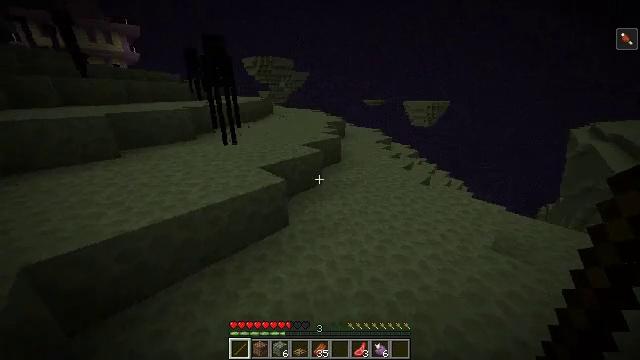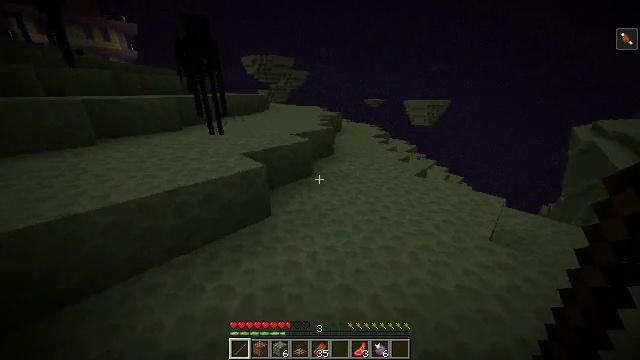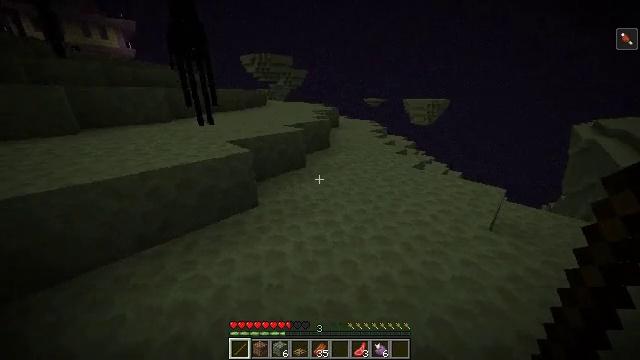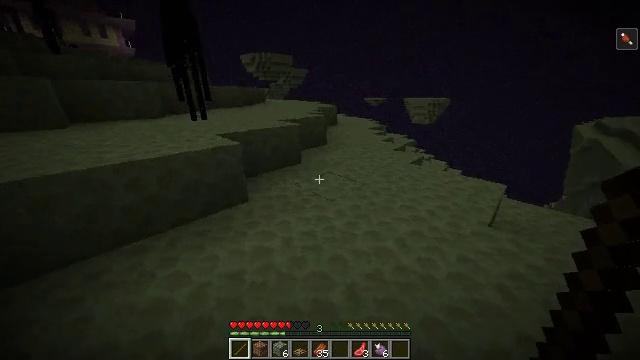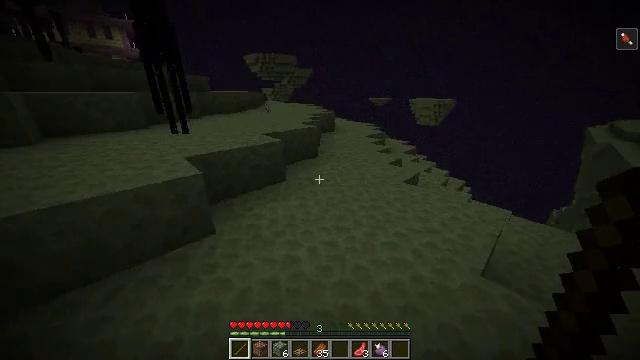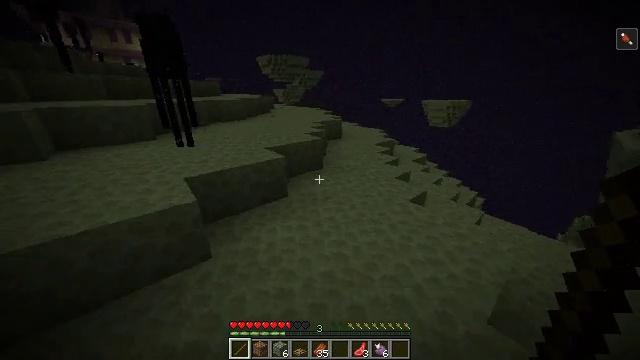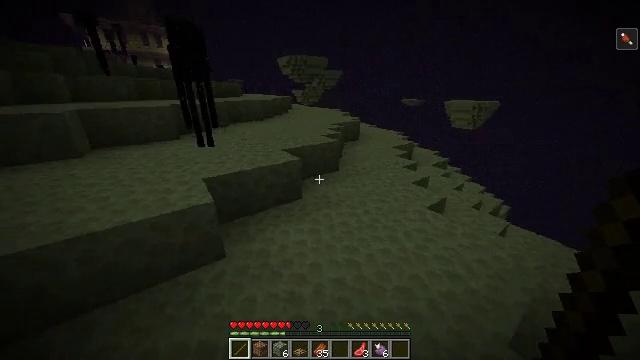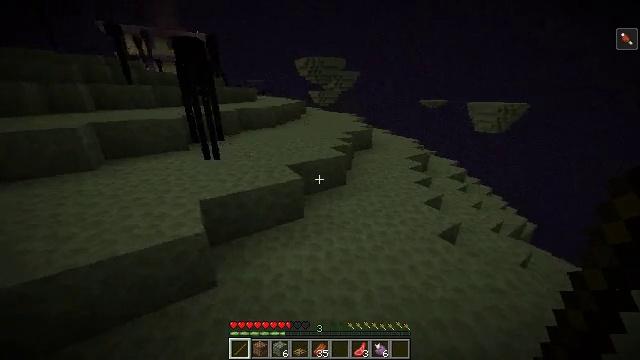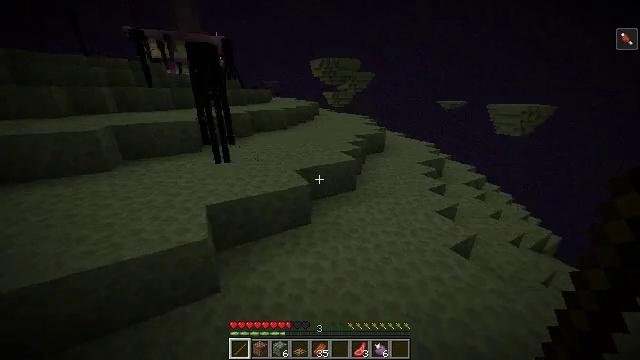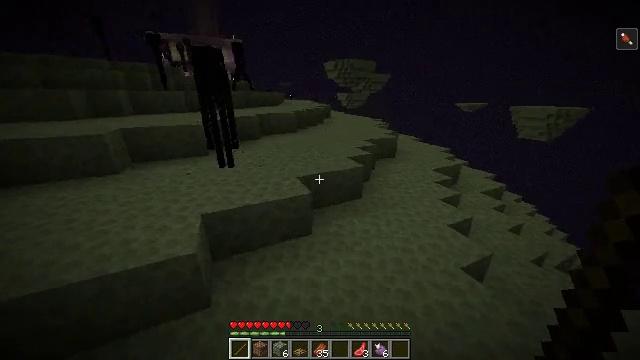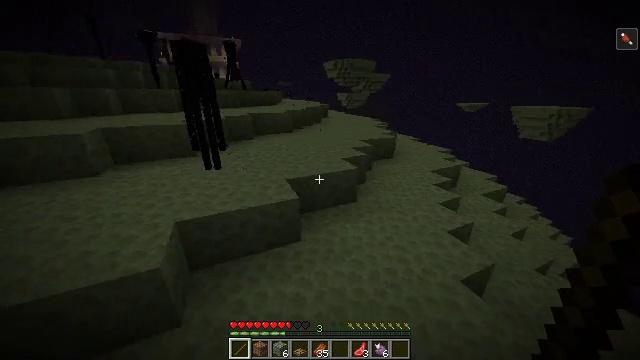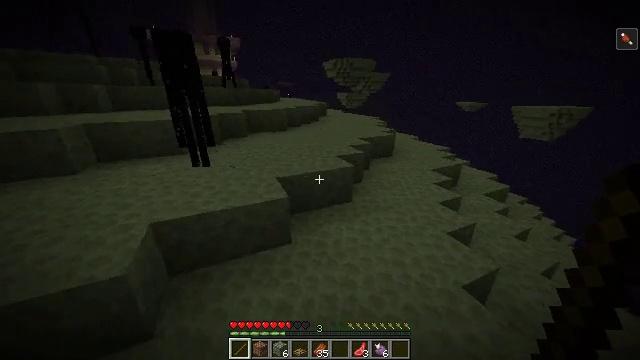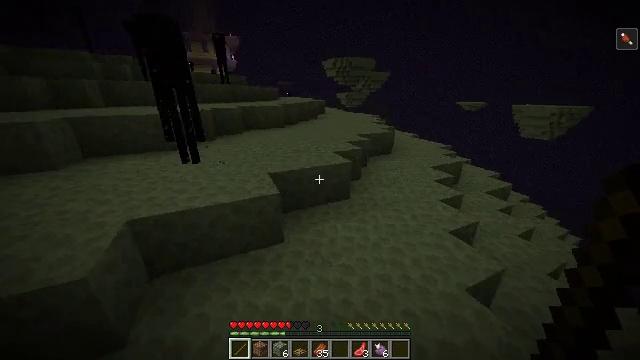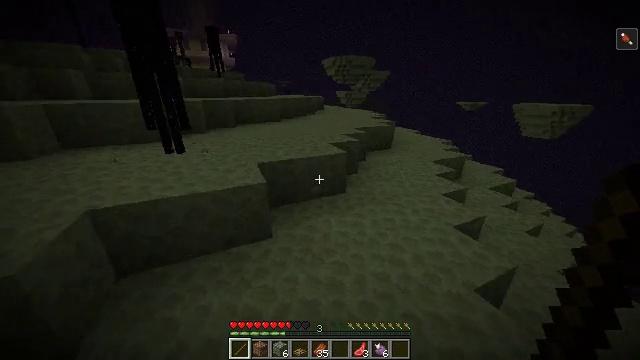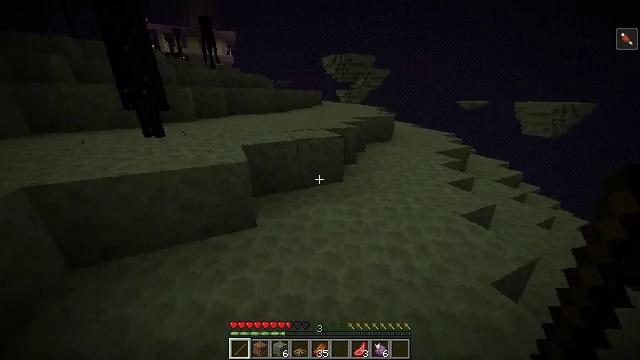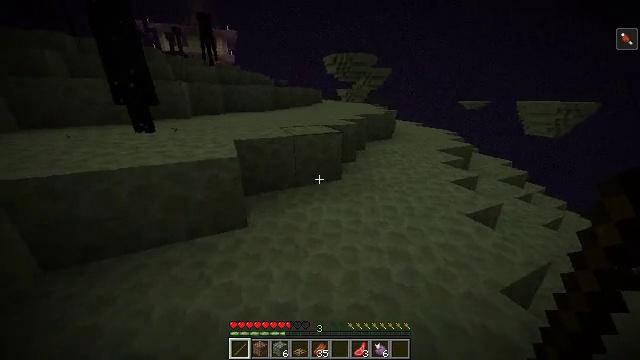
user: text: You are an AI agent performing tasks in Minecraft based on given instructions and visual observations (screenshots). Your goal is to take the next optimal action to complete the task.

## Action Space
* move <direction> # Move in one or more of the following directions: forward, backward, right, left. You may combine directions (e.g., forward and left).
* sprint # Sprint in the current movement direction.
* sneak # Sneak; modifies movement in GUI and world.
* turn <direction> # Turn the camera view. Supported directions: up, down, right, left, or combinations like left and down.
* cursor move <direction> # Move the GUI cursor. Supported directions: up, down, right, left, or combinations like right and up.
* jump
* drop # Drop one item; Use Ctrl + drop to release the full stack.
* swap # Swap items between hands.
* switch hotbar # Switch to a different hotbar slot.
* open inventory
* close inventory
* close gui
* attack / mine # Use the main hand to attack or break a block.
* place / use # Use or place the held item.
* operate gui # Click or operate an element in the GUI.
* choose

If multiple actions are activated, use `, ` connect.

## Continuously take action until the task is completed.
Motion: motion action
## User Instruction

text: Remove a mutton from the inventory.
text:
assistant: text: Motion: move forward and move right, sprint, jump
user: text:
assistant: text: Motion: move forward and move right, sprint, jump
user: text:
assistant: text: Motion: move forward and move right, sprint, jump
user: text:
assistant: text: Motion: move forward and move right, sprint, turn left, jump
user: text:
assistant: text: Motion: move forward, sprint, turn left, jump
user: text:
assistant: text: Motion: move forward, sprint, turn left, jump
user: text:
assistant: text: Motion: move forward, sprint, turn left, jump
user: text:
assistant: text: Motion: move forward, sprint, turn left, jump
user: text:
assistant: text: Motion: move forward, sprint, turn left
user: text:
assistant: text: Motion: move forward, sprint
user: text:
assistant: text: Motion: move forward, sprint
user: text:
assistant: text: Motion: move forward, sprint
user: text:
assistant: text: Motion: move forward, sprint
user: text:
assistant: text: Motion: move forward, sprint
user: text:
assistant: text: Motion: move forward, sprint
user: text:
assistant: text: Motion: move forward, sprint, turn left
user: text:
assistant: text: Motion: move forward, sprint, turn left
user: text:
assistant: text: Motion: move forward, sprint, turn left
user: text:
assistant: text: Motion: move forward, sprint
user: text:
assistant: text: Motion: move forward, sprint
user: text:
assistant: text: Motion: move forward, sprint, jump
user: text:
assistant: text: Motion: move forward, sprint, jump
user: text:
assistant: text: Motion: move forward, sprint, jump
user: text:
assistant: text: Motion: move forward, sprint, jump
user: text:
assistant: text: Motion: move forward, sprint, jump
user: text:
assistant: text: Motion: move forward, sprint, jump
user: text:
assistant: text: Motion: move forward, sprint, jump
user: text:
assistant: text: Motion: move forward, sprint
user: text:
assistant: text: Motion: move forward, sprint
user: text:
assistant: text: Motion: move forward, sprint